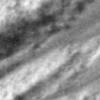
Label: no_change